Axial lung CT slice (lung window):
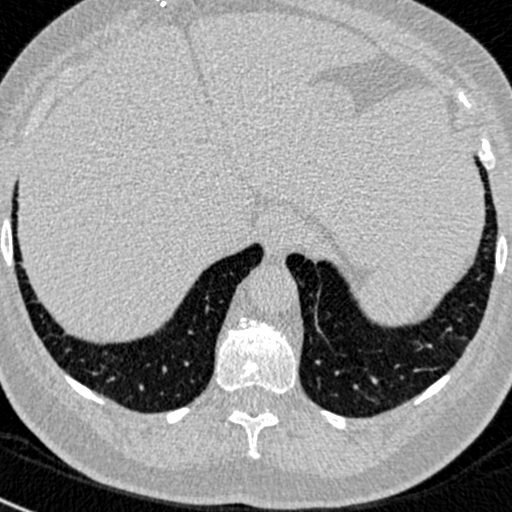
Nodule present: no